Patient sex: F
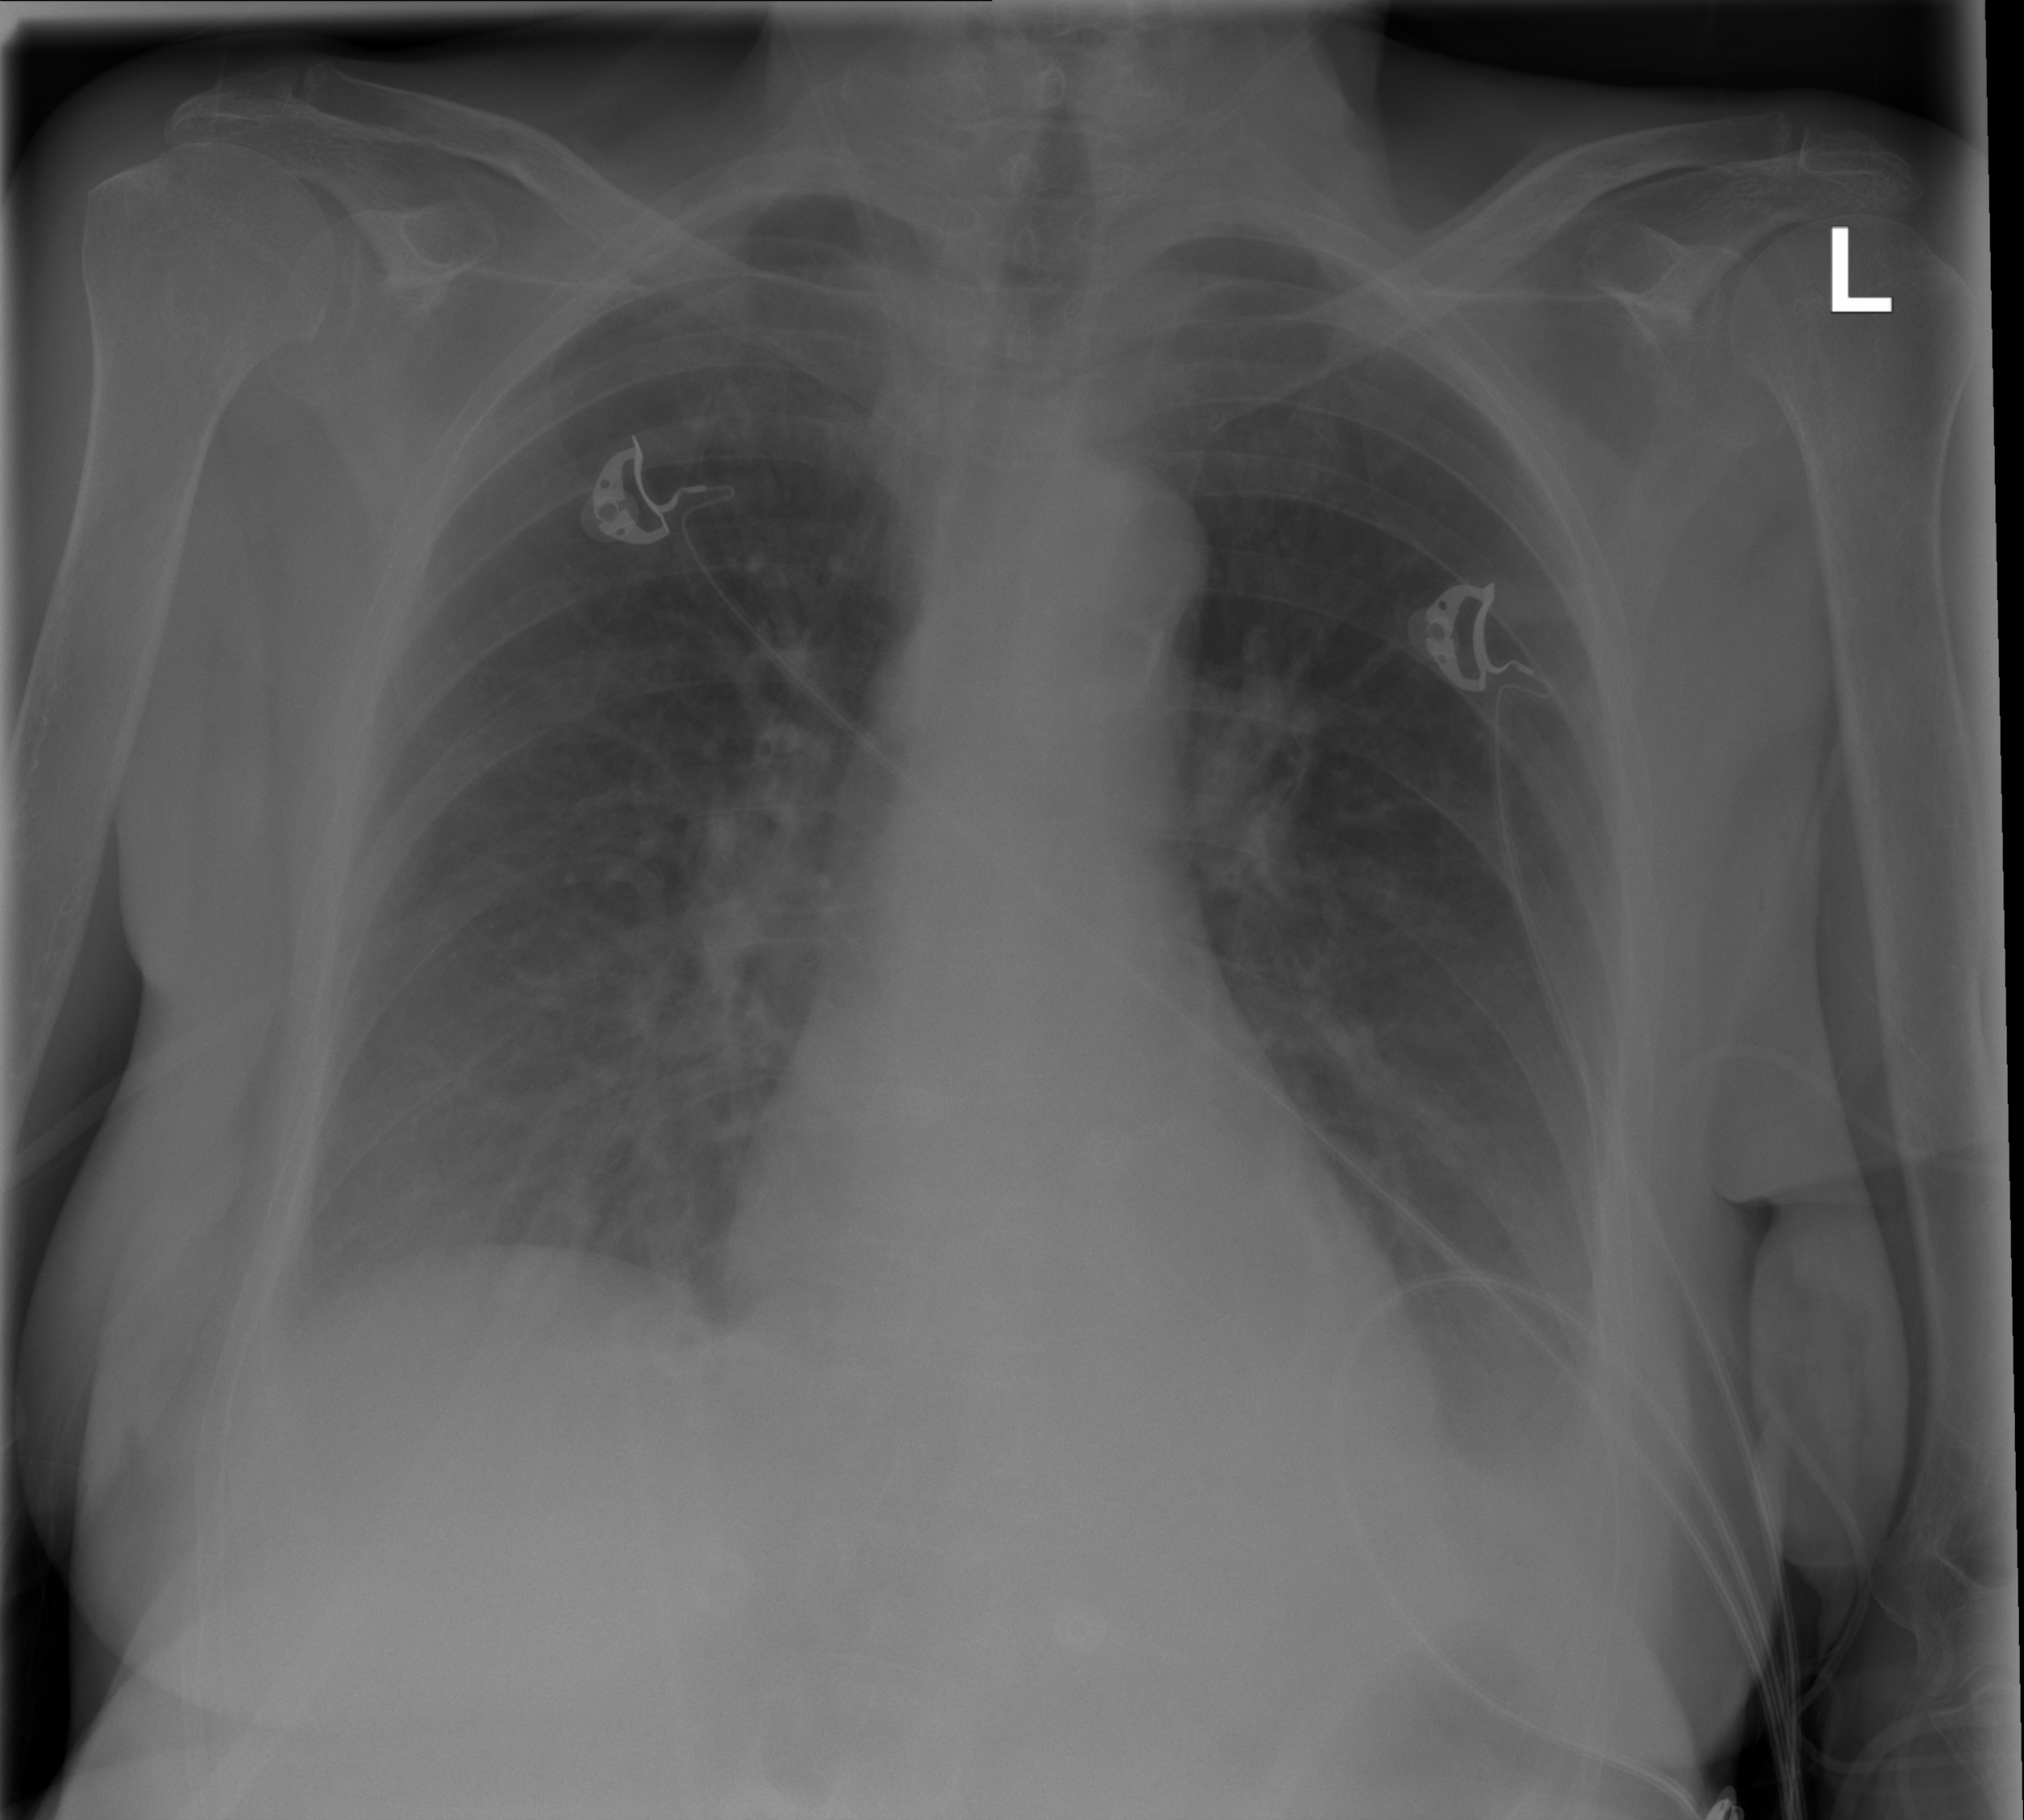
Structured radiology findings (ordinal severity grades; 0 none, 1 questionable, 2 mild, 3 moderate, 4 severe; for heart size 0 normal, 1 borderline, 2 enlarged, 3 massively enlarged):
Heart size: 0
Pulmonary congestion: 2
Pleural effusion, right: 2
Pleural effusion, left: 2
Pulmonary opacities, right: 0
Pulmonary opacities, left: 0
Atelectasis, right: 2
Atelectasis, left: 0